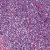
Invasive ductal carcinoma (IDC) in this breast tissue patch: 1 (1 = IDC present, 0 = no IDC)